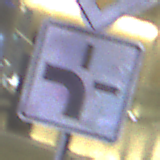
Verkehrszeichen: VerlaufVorfahrtsstrasse1
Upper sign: Vorfahrtsstrasse
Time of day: Night
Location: Outdoor (Urban)
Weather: PartlyCloudy
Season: NotSpecified
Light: Artificial